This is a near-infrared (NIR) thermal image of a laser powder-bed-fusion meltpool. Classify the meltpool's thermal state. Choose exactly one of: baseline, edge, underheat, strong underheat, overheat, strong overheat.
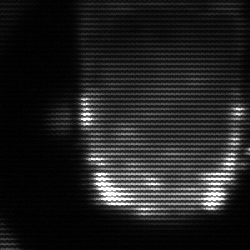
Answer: baseline